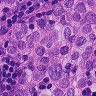
Metastatic tissue present: yes